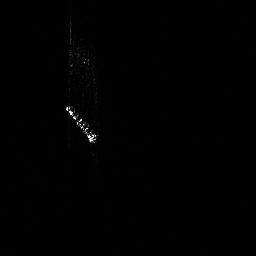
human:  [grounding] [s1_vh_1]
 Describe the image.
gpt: In the satellite image, there is  <ref>1 medium ship </ref> <box>[[23, 39, 37, 56, 0]]</box> located at center.